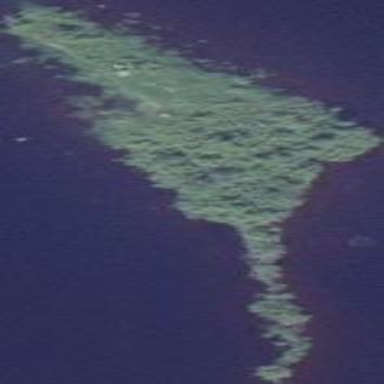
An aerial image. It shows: Islet covered with scrub vegetation.